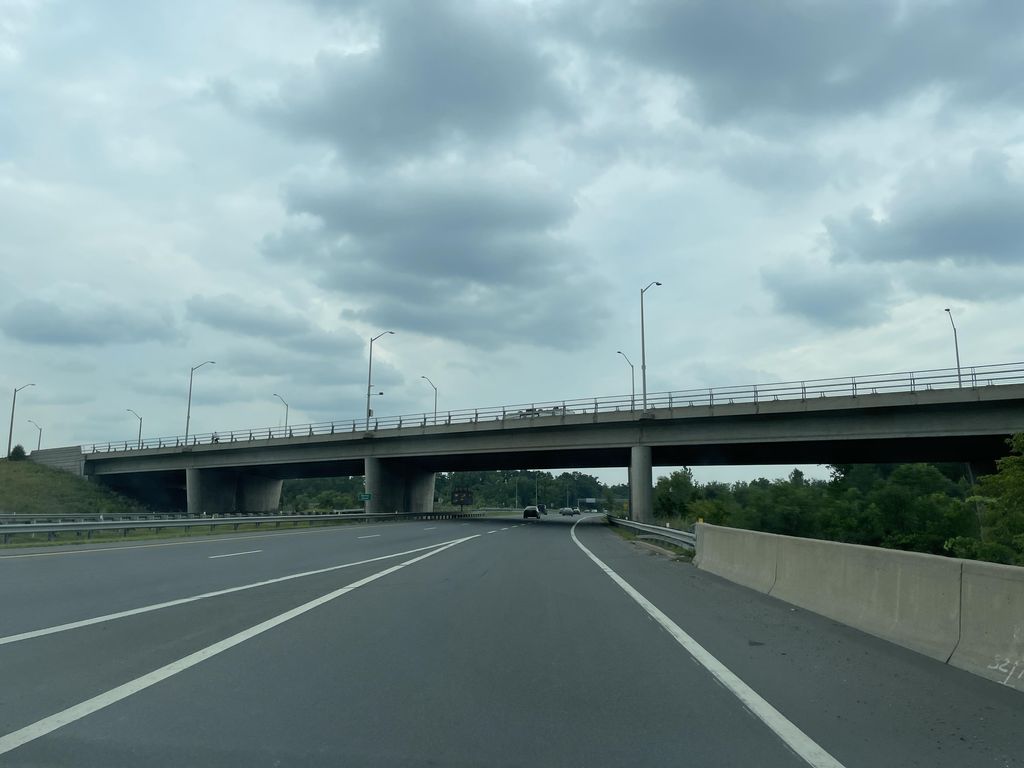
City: hamilton